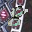
Label: 8